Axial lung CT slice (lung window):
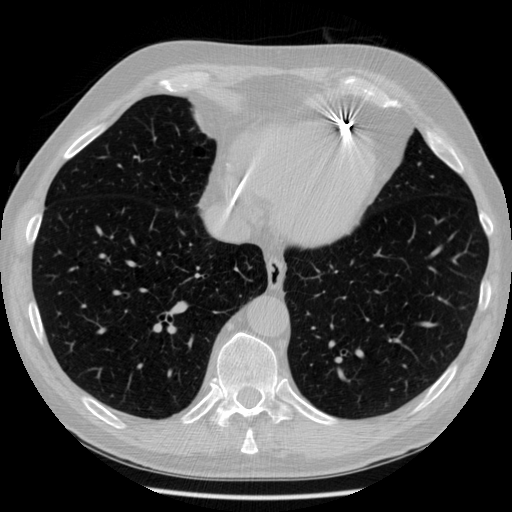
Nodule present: no